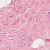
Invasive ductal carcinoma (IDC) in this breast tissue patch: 0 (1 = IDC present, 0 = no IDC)